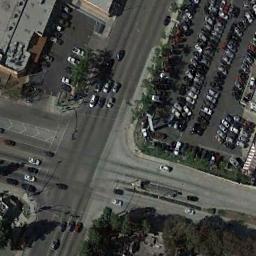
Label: intersection